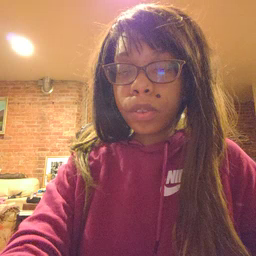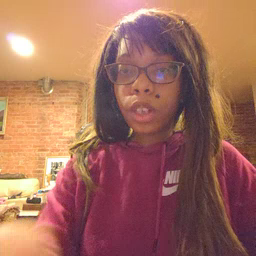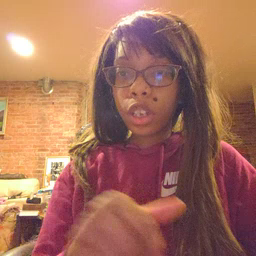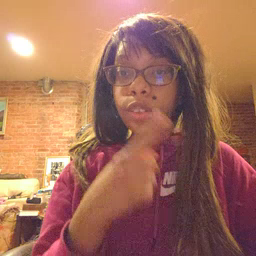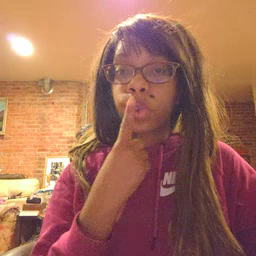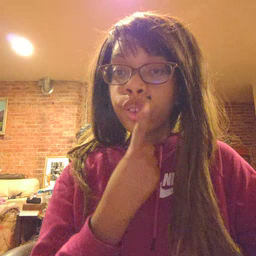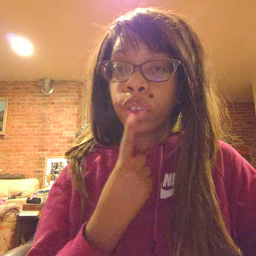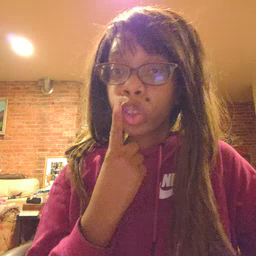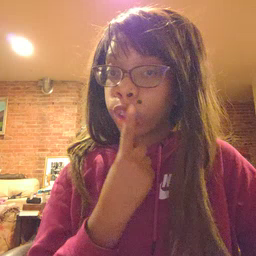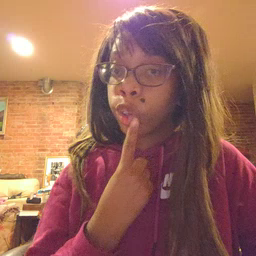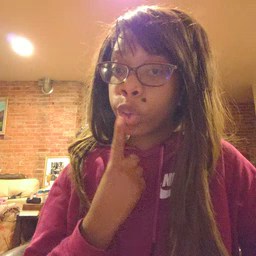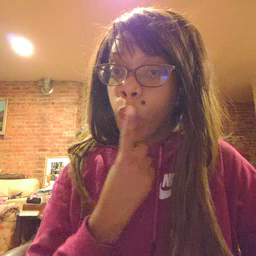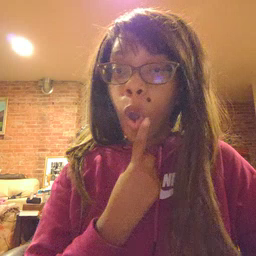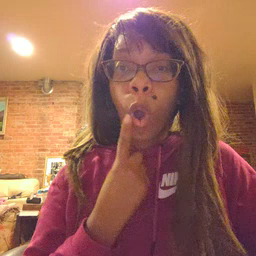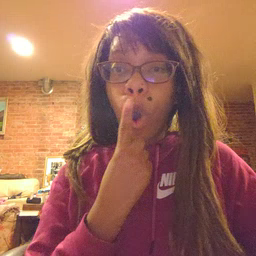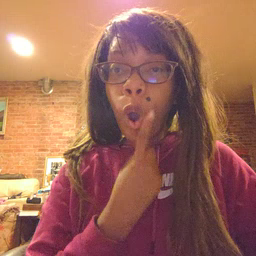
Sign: mouth